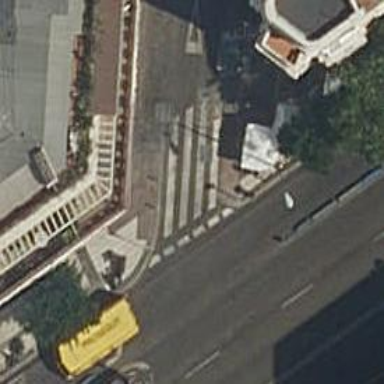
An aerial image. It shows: Pedestrian crossing with zebra markings on footway.